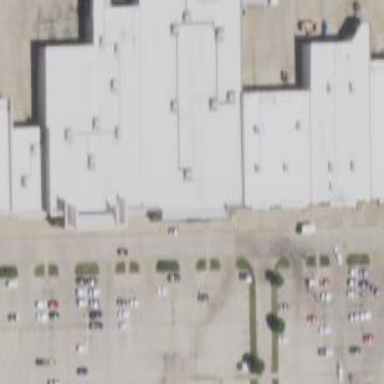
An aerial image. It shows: Department store building.